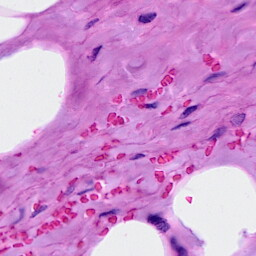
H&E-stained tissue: Breast